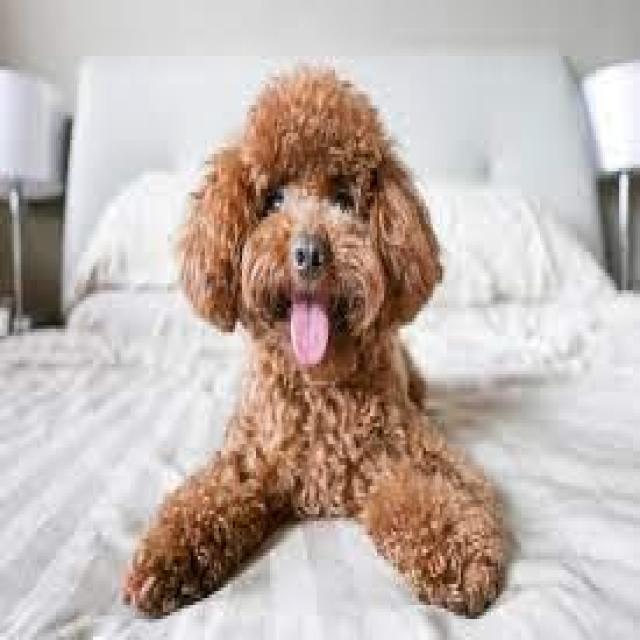
Healthy canine skin — no visible lesions, inflammation, or abnormalities. The skin and coat appear normal.